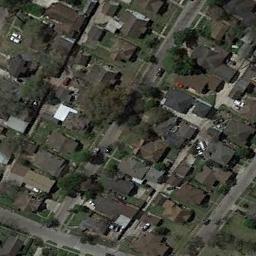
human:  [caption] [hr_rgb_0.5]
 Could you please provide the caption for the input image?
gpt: The houses are many and crowded .

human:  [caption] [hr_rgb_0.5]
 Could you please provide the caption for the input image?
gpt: In densely populated areas there are many roads and neatly arranged houses and trees  There are large lawns and many vehicles .

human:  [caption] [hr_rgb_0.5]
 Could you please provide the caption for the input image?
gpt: The dense residential is on the grass next to the road and trees .

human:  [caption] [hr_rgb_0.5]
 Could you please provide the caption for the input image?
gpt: A dense residential area has a lot of greenery and lots of houses neatly arranged .

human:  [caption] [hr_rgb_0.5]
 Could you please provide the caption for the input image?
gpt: There are brown and black buildings on dense residential area .